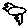
Label: bird